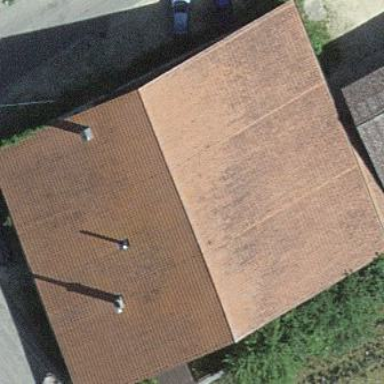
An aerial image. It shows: Farm building.